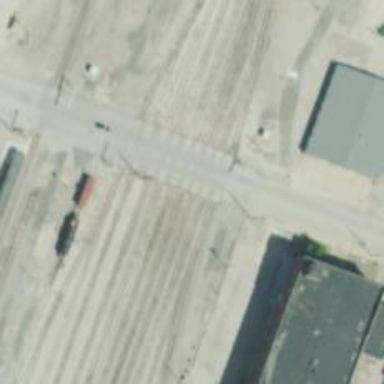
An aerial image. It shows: Crossing for the railway.